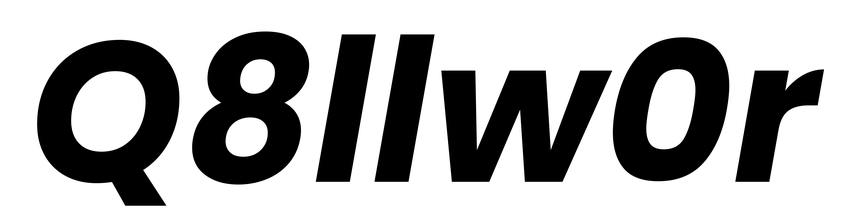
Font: Poppins-BoldItalic